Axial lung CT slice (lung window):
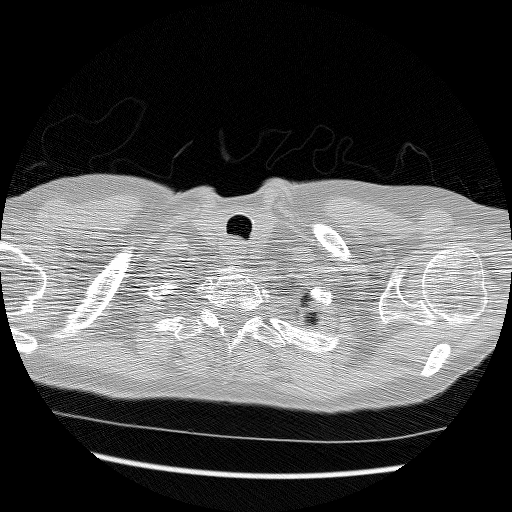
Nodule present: no